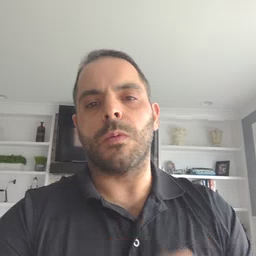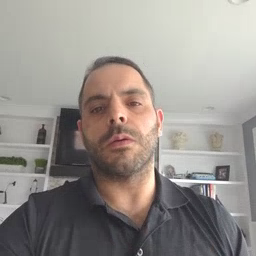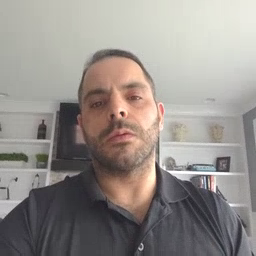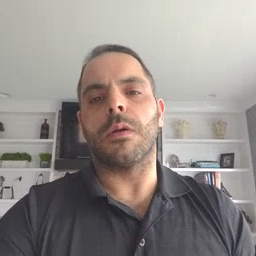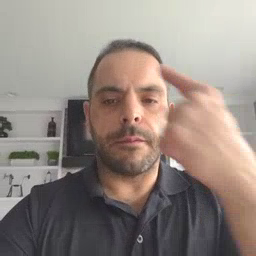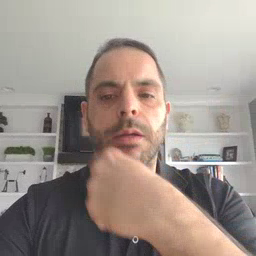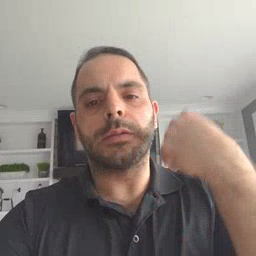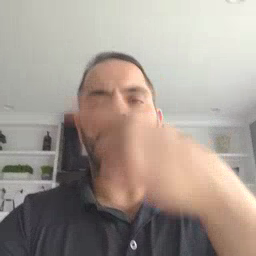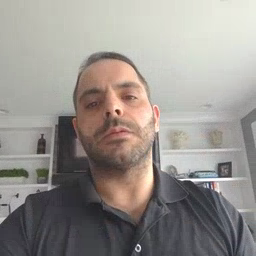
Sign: face